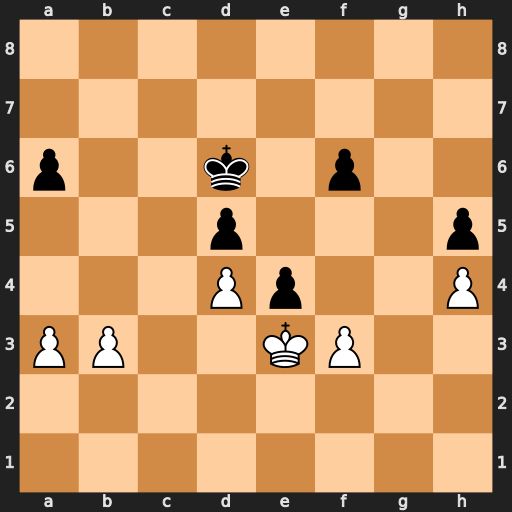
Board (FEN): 8/8/p2k1p2/3p3p/3Pp2P/PP2KP2/8/8
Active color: w
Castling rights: -
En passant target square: -
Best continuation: fxe4 dxe4 Kxe4